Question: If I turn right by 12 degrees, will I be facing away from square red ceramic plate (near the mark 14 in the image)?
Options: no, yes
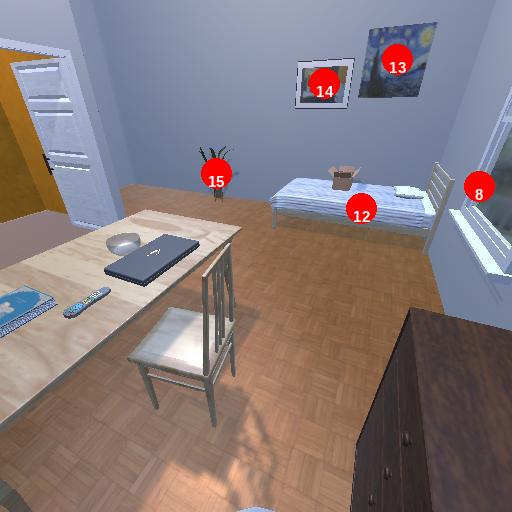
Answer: no